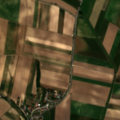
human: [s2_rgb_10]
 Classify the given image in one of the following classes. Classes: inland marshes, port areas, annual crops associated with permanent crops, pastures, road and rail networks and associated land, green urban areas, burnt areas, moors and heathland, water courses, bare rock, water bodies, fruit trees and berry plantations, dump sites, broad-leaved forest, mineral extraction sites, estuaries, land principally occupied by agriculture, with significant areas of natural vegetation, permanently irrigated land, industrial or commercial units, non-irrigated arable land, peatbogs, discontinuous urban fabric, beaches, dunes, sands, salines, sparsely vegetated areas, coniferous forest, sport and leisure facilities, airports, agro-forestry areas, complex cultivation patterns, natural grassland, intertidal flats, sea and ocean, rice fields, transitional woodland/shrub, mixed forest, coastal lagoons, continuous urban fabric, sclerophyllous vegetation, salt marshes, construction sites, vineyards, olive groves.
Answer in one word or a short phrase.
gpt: discontinuous urban fabric, non-irrigated arable land